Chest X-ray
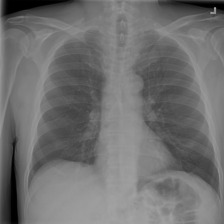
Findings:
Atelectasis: negative
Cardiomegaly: negative
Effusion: negative
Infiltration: negative
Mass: negative
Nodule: negative
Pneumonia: negative
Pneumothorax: negative
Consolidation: negative
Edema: negative
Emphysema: negative
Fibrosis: negative
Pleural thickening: negative
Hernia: negative